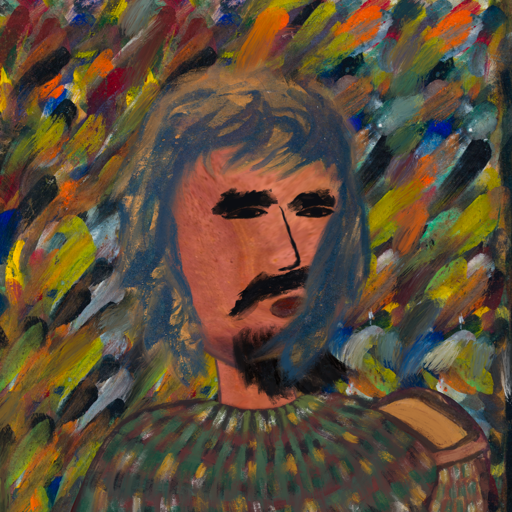
Background: An_Impression, Head And Neck Side: Mother_And_Son_Mother, Face Side: Mosgoul, Bust: After_Raid, Hair Side: In_The_Sun, Head Accessory: Blank, Second Necklace: Blank, Necklace: Blank, Baby: Blank